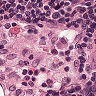
Metastatic tissue present: no